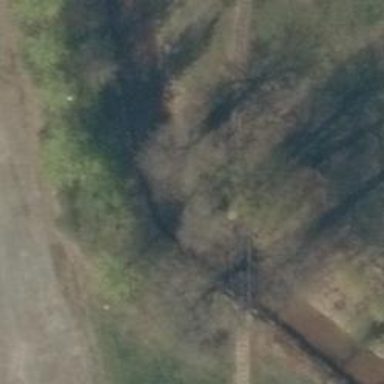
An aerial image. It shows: Bridge for narrow gauge railway.